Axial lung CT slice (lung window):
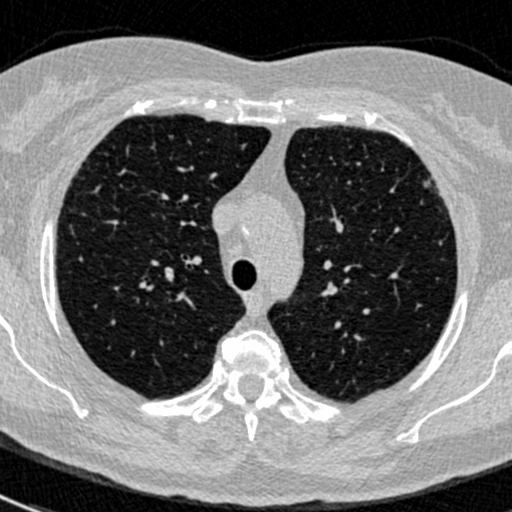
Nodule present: no